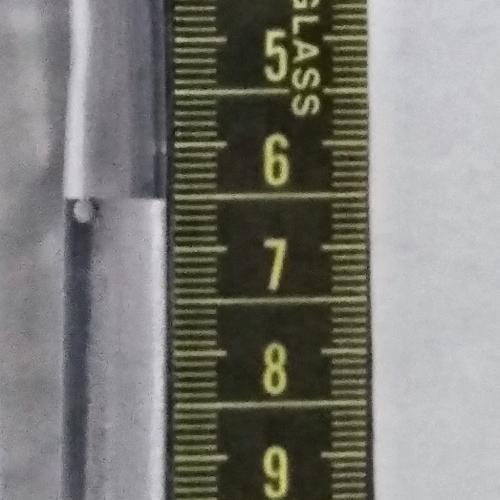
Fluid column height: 6.5 cm